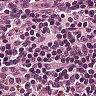
Metastatic tissue present: no